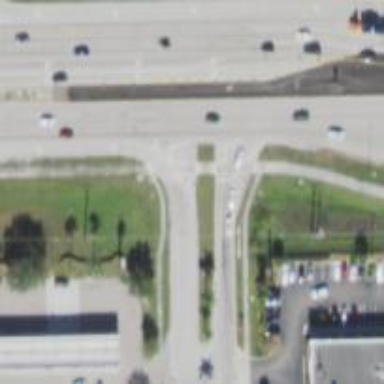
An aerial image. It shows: Marked asphalt cycleway crossing.